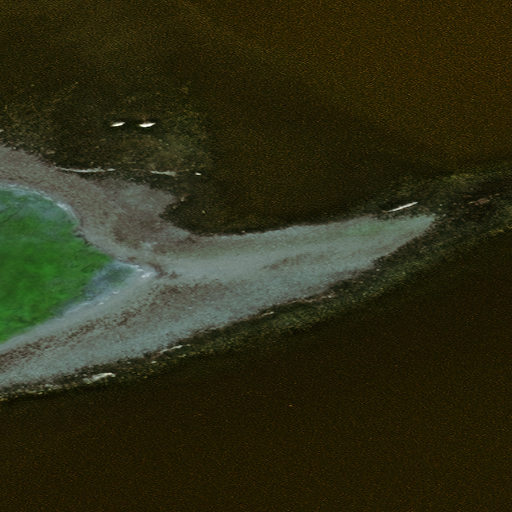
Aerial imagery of island in Alaska named Ayakulik Island containing only unknown